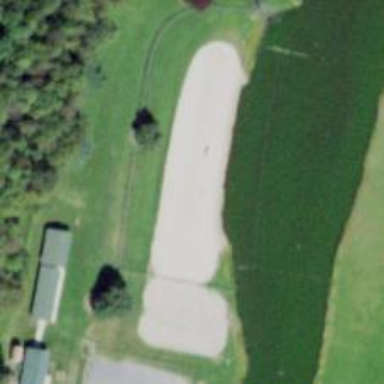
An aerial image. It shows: Lifeguard station.